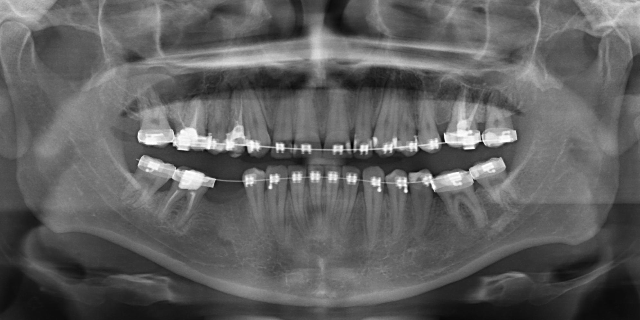
adult